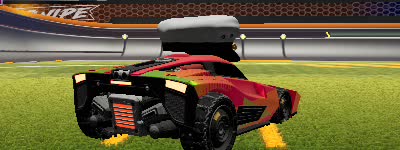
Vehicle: breakout